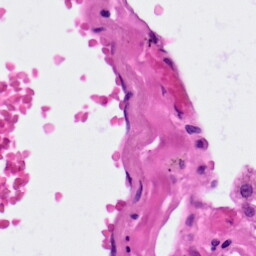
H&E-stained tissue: Lung